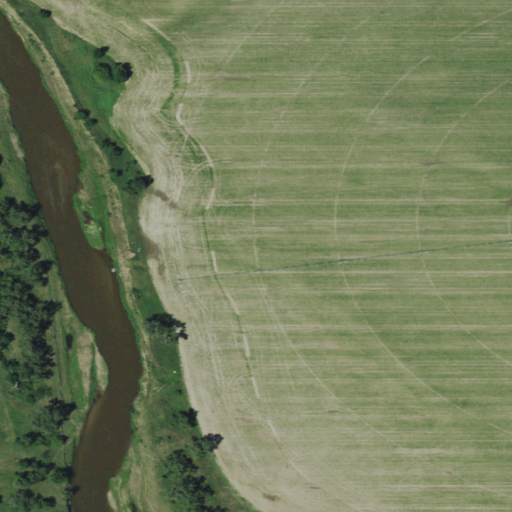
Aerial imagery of bar in North Dakota named Goose Bar containing cultivated crops, pasture, herbaceous wetlands, grassland, woody wetlands, and open water